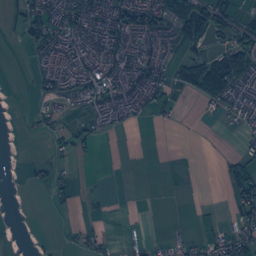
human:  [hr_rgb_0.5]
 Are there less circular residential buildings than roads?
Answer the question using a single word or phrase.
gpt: yes

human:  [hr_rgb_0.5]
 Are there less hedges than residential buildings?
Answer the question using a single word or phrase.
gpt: yes

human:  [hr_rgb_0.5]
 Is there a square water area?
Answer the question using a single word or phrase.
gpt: yes

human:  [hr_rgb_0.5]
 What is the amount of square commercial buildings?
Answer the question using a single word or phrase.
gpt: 0

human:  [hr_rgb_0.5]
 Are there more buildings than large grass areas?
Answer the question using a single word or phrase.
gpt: yes

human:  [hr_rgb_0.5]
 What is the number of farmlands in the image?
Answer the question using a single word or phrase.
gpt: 28

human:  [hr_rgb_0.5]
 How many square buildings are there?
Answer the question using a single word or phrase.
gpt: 2

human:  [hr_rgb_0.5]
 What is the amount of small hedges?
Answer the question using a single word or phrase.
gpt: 24

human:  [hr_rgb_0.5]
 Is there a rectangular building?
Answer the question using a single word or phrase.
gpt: yes

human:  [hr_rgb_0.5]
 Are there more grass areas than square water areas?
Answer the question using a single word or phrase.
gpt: yes

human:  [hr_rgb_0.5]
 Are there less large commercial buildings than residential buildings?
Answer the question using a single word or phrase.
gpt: yes

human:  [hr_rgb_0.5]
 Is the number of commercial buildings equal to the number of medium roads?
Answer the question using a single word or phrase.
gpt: no

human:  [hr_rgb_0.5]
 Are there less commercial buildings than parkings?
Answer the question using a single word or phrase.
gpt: yes

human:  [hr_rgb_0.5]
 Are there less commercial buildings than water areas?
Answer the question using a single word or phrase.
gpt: yes

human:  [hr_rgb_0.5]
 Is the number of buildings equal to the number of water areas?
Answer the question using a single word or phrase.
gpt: no

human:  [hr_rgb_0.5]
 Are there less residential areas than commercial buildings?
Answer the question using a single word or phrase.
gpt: yes

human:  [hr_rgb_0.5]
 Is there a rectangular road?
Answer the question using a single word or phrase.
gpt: no

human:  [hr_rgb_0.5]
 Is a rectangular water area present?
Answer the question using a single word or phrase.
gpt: yes

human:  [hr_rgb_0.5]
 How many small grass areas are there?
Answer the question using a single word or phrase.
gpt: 82

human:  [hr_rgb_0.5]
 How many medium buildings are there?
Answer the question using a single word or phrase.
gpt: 9

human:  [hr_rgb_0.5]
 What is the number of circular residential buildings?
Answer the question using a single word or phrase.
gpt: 2

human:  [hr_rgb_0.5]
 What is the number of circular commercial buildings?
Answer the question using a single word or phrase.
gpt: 0

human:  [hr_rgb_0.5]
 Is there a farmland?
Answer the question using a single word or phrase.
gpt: yes

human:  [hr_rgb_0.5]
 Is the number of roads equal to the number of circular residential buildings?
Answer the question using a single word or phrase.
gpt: no

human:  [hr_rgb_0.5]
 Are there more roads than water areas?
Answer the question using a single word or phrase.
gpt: yes

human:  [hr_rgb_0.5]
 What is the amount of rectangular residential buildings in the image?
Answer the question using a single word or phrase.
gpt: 3982

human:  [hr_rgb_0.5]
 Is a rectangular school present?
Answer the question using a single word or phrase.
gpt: yes

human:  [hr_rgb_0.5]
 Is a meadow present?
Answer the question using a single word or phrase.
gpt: yes

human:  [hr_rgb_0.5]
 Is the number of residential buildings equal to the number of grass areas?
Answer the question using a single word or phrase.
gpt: no

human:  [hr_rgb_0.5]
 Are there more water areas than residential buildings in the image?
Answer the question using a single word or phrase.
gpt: no

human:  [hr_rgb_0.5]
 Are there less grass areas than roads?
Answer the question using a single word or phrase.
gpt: yes

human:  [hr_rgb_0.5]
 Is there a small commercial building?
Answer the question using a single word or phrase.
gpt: yes

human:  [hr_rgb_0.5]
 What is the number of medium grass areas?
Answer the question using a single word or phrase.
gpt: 67

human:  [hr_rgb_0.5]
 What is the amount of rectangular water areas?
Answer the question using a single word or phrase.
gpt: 19

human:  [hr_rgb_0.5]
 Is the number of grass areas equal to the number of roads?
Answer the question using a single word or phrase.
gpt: no

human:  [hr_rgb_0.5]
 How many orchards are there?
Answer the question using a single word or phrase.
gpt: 4